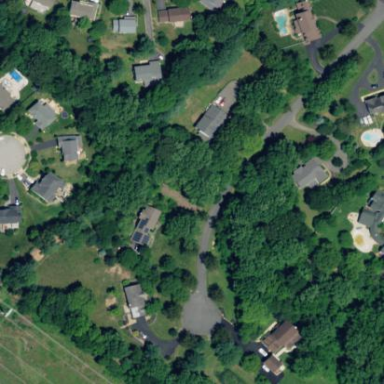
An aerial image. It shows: Residential area consisting of single-family homes in subdivision.